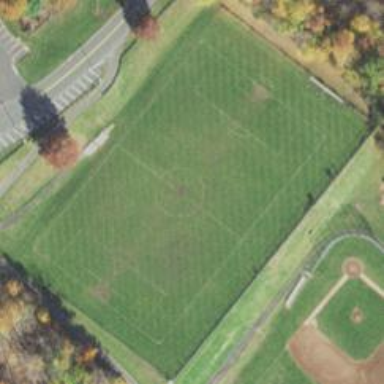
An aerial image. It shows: Soccer pitch designated for leisure and sports activities.